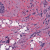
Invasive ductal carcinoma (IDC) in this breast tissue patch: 1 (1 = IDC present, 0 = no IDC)